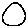
Label: circle